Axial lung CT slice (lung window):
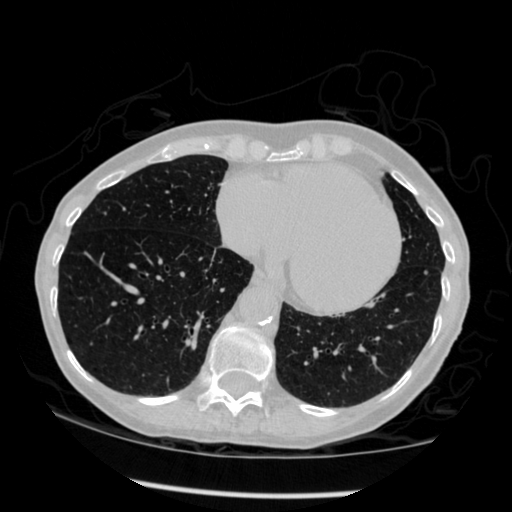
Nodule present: yes
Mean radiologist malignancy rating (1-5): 2